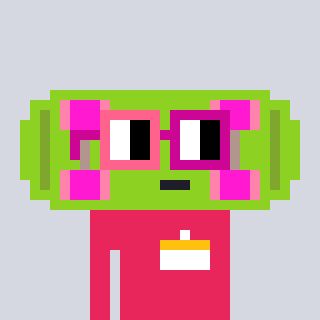
a pixel art character with square pink and red glasses, a skateboard-shaped head and a redpinkish-colored body on a cool background